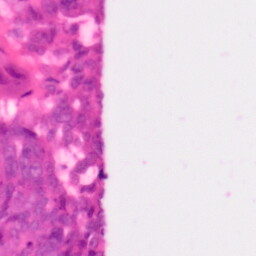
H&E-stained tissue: Colon